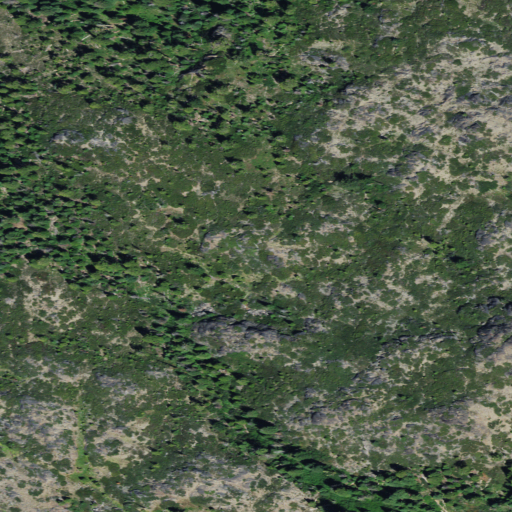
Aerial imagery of depression(s) in California named Crogan Hole containing grassland, shrub, and evergreen forest